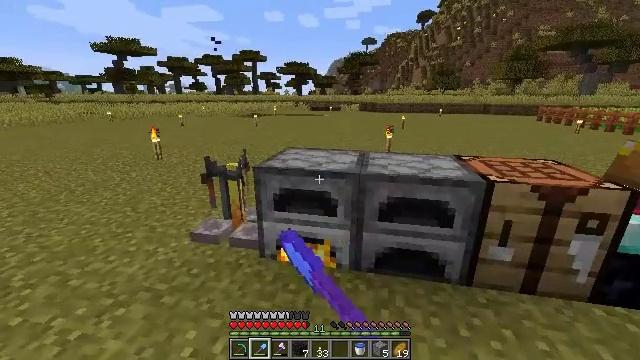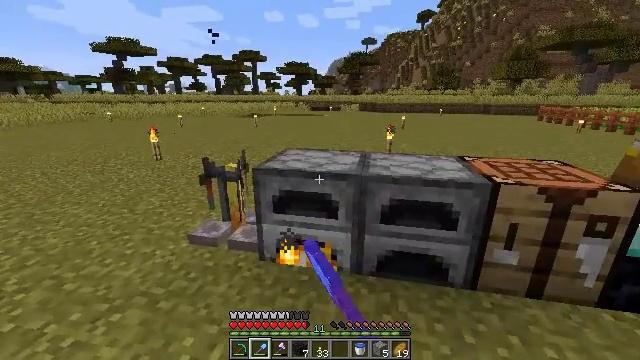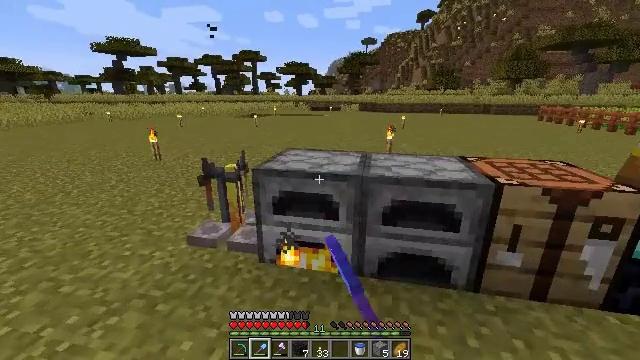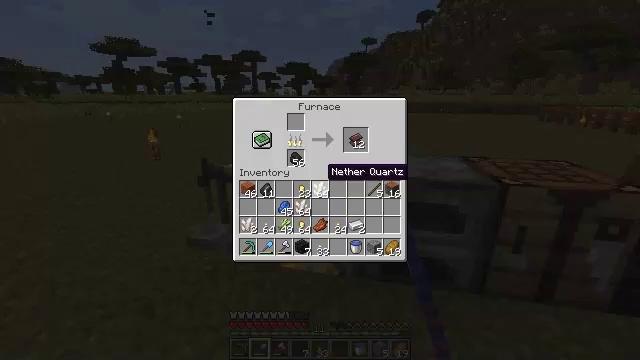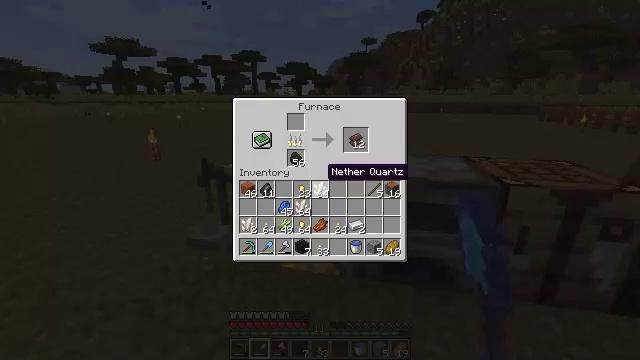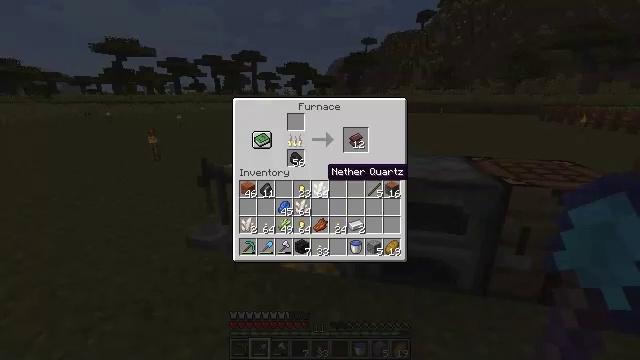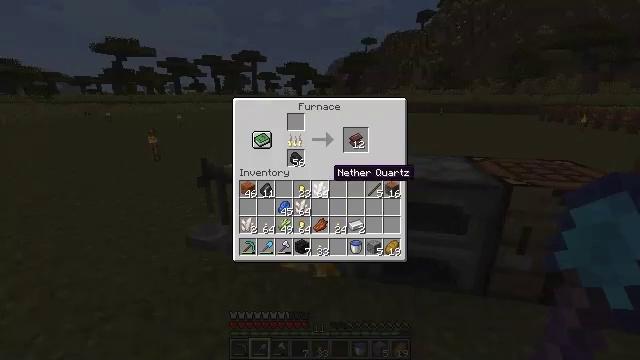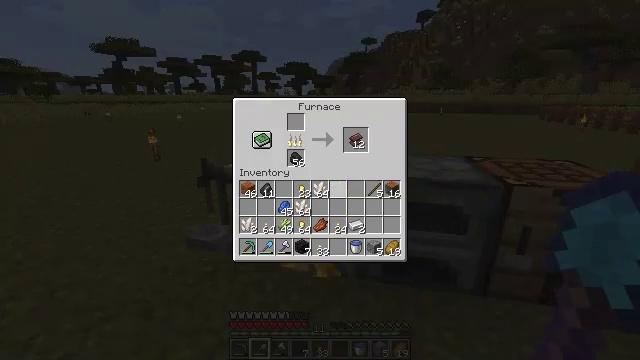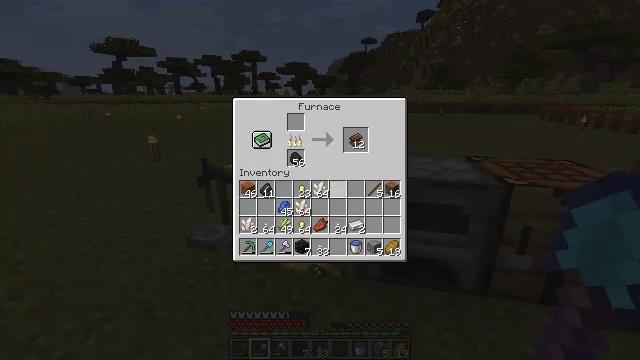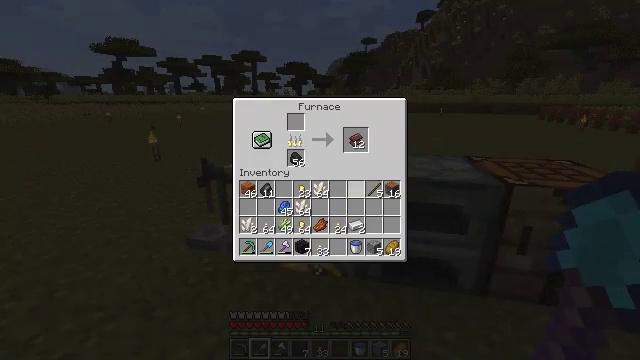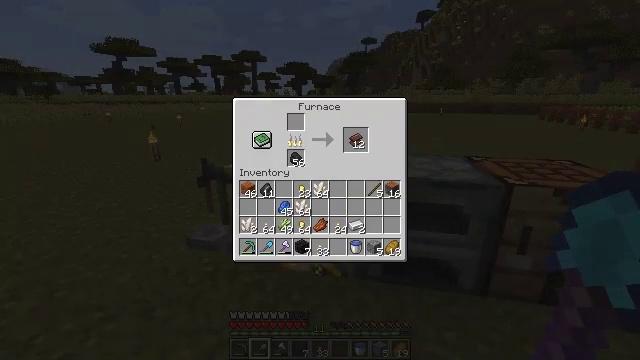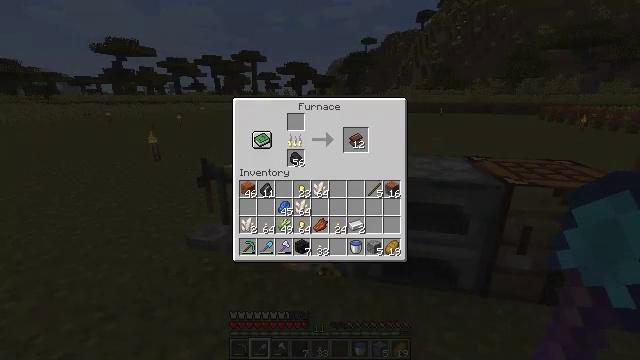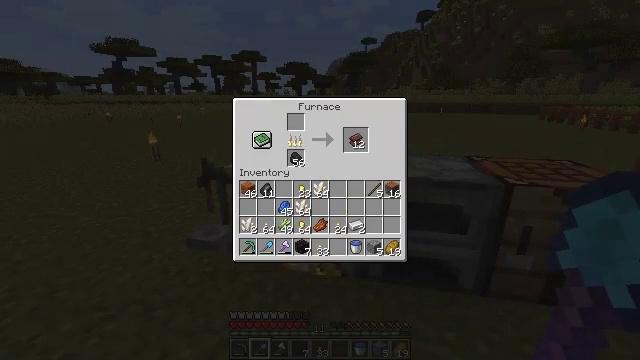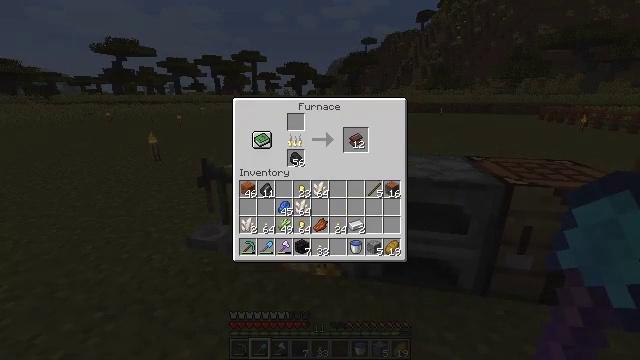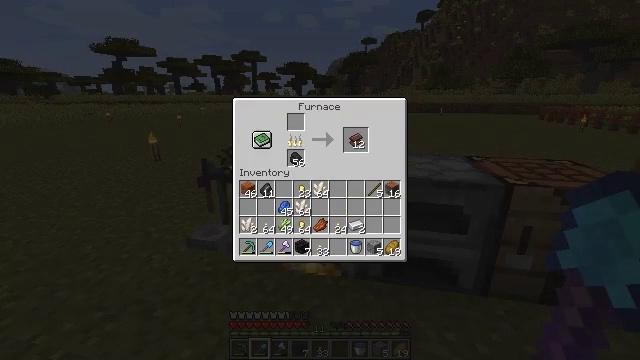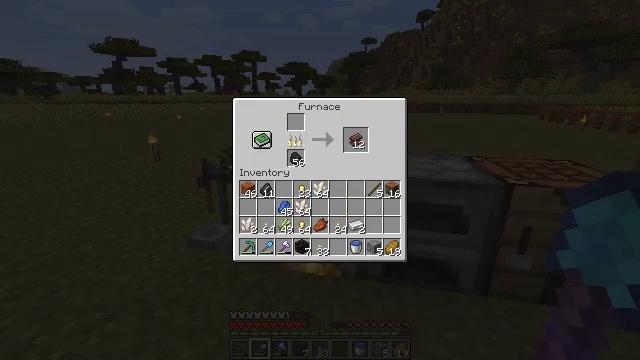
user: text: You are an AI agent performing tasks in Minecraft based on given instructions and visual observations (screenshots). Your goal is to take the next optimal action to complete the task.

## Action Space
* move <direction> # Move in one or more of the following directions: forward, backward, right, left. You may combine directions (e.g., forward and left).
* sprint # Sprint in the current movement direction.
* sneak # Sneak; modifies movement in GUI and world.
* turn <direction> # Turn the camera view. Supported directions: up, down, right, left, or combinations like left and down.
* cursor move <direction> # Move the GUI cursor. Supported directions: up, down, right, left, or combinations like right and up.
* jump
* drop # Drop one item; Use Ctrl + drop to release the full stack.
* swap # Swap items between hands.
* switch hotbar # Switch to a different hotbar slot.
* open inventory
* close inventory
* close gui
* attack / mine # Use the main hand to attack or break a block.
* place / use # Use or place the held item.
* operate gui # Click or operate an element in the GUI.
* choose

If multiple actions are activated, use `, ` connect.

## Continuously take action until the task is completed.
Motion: motion action
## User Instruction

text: Heat ancient debris in the furnace to get netherite scrap.
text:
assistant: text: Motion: use / place
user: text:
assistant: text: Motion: no_op
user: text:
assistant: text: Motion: open gui
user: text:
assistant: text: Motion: no_op
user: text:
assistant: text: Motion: no_op
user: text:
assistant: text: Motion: no_op
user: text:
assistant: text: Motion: cursor move right
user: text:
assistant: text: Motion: cursor move right
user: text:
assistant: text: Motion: cursor move right
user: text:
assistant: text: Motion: no_op
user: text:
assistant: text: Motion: no_op
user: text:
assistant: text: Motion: cursor move up
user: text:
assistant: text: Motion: cursor move up
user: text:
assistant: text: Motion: cursor move up
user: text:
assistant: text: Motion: no_op
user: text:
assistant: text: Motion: no_op
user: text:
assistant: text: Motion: no_op
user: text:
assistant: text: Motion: no_op
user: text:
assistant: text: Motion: operate gui
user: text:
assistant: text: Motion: operate gui
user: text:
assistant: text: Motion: no_op
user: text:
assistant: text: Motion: cursor move down
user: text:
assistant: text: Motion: cursor move down
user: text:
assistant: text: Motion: no_op
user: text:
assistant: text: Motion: no_op
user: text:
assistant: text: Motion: no_op
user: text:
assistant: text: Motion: no_op
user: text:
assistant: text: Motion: cursor move up
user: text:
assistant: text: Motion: no_op
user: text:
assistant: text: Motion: operate gui